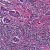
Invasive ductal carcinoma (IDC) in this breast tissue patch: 1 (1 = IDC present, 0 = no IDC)